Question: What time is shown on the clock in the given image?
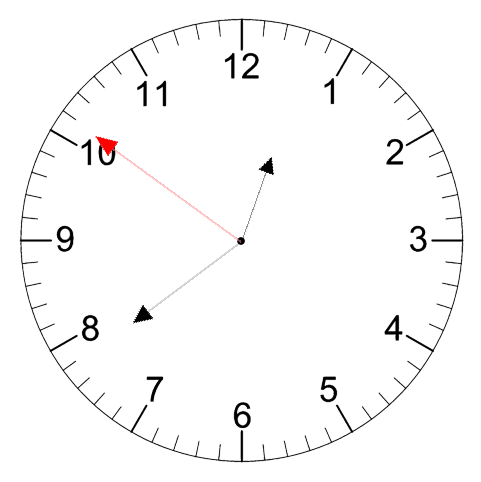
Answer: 12:38:51